Aerial crown-view tile of a tropical tree (Barro Colorado Island, Panama), acquired 20250915:
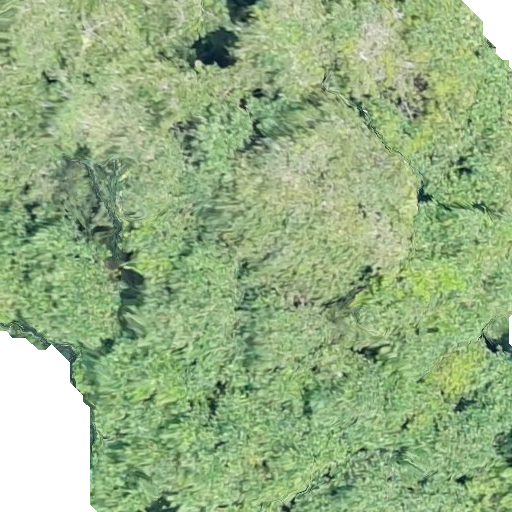
Species: Hieronyma alchorneoides
GBIF accepted scientific name: Hieronyma alchorneoides
Crown area: 488.898 m²